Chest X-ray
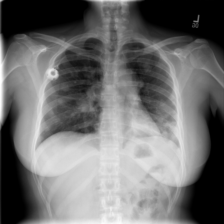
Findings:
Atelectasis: negative
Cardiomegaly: negative
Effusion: negative
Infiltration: negative
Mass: positive
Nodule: positive
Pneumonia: negative
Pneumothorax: negative
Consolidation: negative
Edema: negative
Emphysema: negative
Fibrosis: negative
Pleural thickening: negative
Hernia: negative